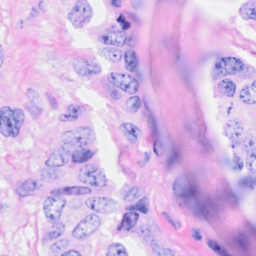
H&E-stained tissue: Breast